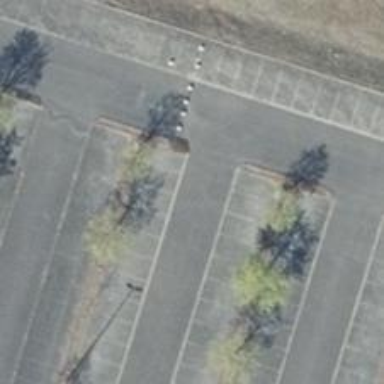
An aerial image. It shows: Paved parking aisle designated as service road.